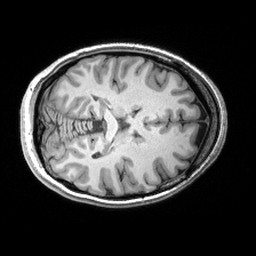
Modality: T1w
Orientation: axial
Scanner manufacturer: siemens
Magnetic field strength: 3 T
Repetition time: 2.53 s
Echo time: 0.00299 s